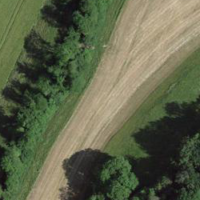
EUNIS habitat code: 52
Species observed at this site:
Acer campestre